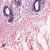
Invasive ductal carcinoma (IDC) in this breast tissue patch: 0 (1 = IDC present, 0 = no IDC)